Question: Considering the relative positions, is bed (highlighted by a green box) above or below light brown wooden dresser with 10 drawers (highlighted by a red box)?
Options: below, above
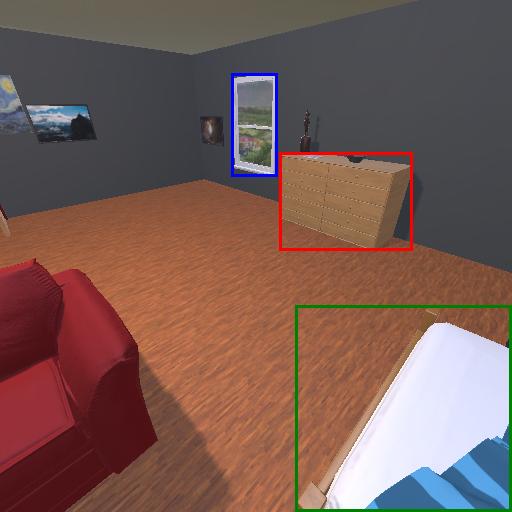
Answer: below